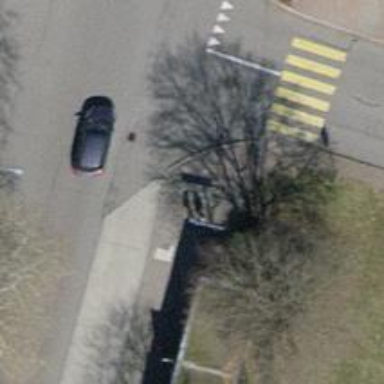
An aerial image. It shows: Asphalt sidewalk.